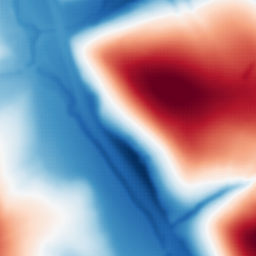
Category: multiscale
Decomposition family: dog
Decomposition parameters: sigma_low: 2
sigma_high: 100
Upsampling method: sinc_hamming
Upsampling parameters: scale: 4
kernel_size: 8
Upsampling scale: 4